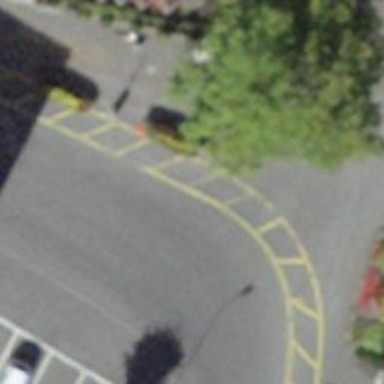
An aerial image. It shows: Bus stop equipped with public transport stop position.